Interaction volume radius: 5 \u00c5
Interaction volume height: 10 \u00c5
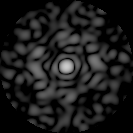
Disorder parameter: 0.8549